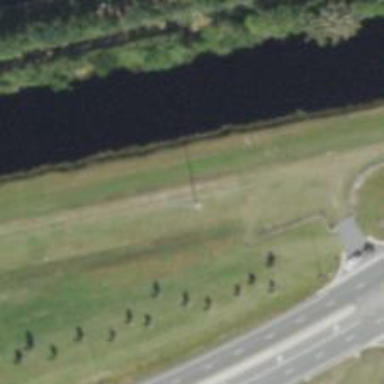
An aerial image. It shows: Track road with embankment.